Question: i have excel sheet i want to select particular cells using javascript.

I have filters like total, age, location, education and want to filter its data like 01##, 02##, 03## etc
So I want to select this sheets data.
Thank you!
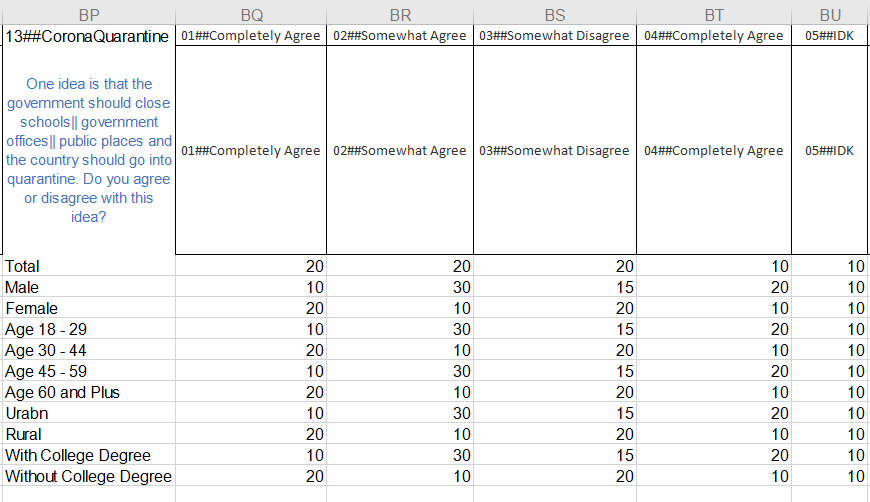
Answer: First laod excel sheet data
'''
var csvdata = "-1";
if (window.XMLHttpRequest)
oReq = new XMLHttpRequest();
else if (window.ActiveXObject)
oReq = new ActiveXObject('MSXML2.XMLHTTP.3.0');
else
throw "XHR unavailable for your browser";
var __excelurl = "filename.xlsx";
if (__excelurl.toUpperCase().indexOf(".XLS") > -1 || __excelurl.toUpperCase().indexOf(".XLSX") > -1)
{
oReq.open("GET", __excelurl, true);
}
xlsfile = false;
function getdata()
{
if (__excelurl.toUpperCase().indexOf(".XLS") > -1 || __excelurl.toUpperCase().indexOf(".XLSX") > -1)
{
if (__excelurl.toUpperCase().indexOf(".XLSX") < 0)
{
xlsfile = true;
}
if (typeof Uint8Array !== 'undefined')
{
oReq.responseType = "arraybuffer";
oReq.onload = function (e)
{
if (typeof console !== 'undefined')
console.log("onload", new Date());
var arraybuffer = oReq.response;
var data = new Uint8Array(arraybuffer);
var arr = new Array();
for (var i = 0; i != data.length; ++i)
arr[i] = String.fromCharCode(data[i]);
var wb = XLSX.read(arr.join(""), {type: "binary"});
;
process_wb(wb);
};
} else
{
oReq.setRequestHeader("Accept-Charset", "x-user-defined");
oReq.onreadystatechange = function ()
{
if (oReq.readyState == 4 && oReq.status == 200)
{
var ff = convertResponseBodyToText(oReq.responseBody);
if (typeof console !== 'undefined')
console.log("onload", new Date());
var wb = XLSX.read(ff, {type: "binary"});
;
process_wb(wb);
}
};
}
oReq.send();
} else
{
$.ajax({url: __excelurl, aync: false, success: function (csvd) {
csvdata = csvd;
to_csv()
},
dataType: "text",
complete: function () {}
});
}
}
getdata();
'''
Now convert excel data to csv
'''
var finaldata = [];
function process_wb(wb)
{
icount = 0;
inprocess = false;
pcount = 0;
output = to_csv(wb);
}
function to_csv(workbook)
{
csvcount = 0;
if (csvdata == "-1")
{
csvdata = [];
try
{
workbook.SheetNames.forEach(function (sheetName) {
if (xlsfile)
{
var csv = XLS.utils.sheet_to_csv(workbook.Sheets[sheetName]);
} else
{
var csv = XLSX.utils.sheet_to_csv(workbook.Sheets[sheetName]);
}
if (csv.length > 0)
{
csvtemp = csv.split("
");
for (icsv = 0; icsv < csvtemp.length; icsv++)
{
if (!csvtemp[icsv])
{
continue;
}
csvcount++;
var xdata = csvtemp[icsv];
csvdata.push(xdata);
}
}
});
} catch (e)
{
console.log('Format not compatible. Convert the data to Excel or CSV or Paste to see the details in the map.', 1, "Error !!!", "");
return;
}
} else
{
if (csvdata.length > 0)
{
csvtemp = csvdata.split("
");
csvdata = [];
for (icsv = 0; icsv < csvtemp.length; icsv++)
{
if (!csvtemp[icsv])
{
continue;
}
var xdata = csvtemp[icsv];
csvdata.push(xdata);
}
}
}
if (csvdata.length == 0)
{
console.log("No data to generate chart");
return;
}
header = csvdata[0];
header = header.split('"');
header = header.join("")
header.replace(/'"'/g, '');
header = header.split(",");
finaldata = [];
for (idata = 1; idata < csvdata.length; idata++)
{
fdata = {};
ftdata = csvdata[idata]
ftx = ftdata.split('"');
ftdata = ftx.join("")
ftdata.replace(/'"'/g, '');
ftdata = ftdata.split(',');
for (ihead = 0; ihead < header.length; ihead++)
{
if (!header[ihead])
{
continue;
}
ftx = ftdata[ihead];
ftx = ftx.replace(/'"'/g, "")
fdata[header[ihead]] = ftx;
}
finaldata.push(fdata);
}
}
console.log(finaldata);
'''